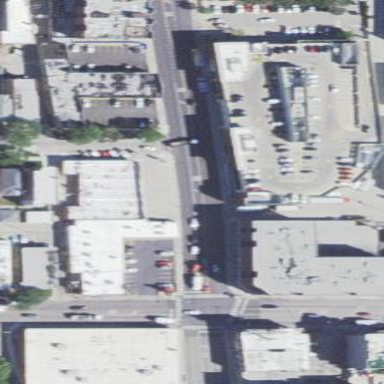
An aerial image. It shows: Retail building housing supermarket.